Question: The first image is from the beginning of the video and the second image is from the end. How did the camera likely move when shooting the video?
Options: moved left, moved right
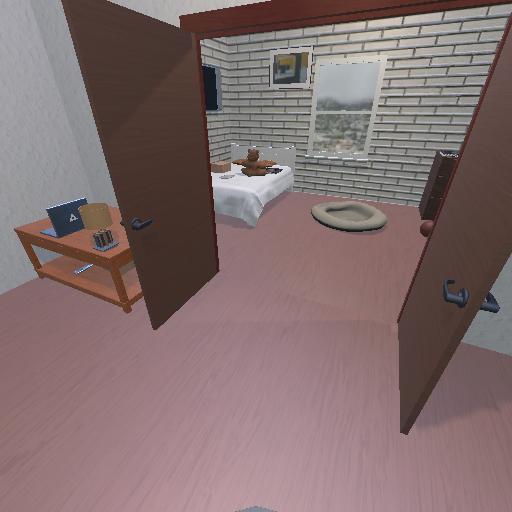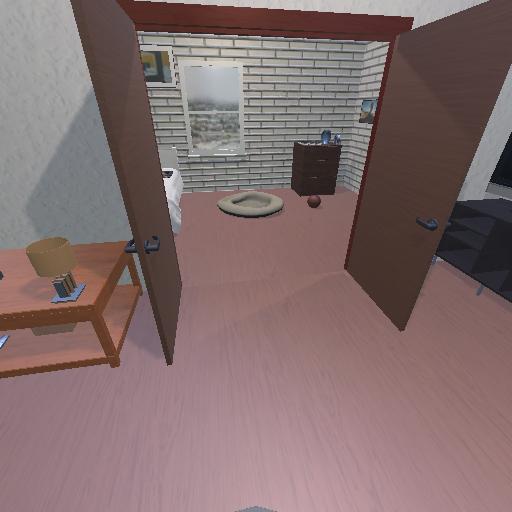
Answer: moved left